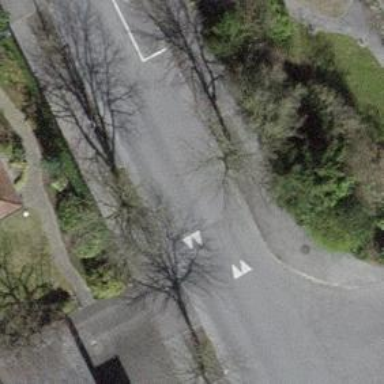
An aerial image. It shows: Traffic hump for calming the traffic.